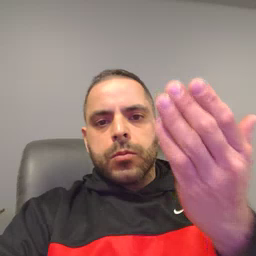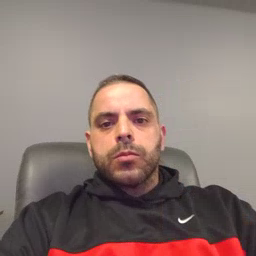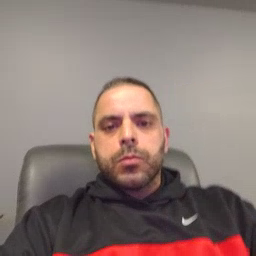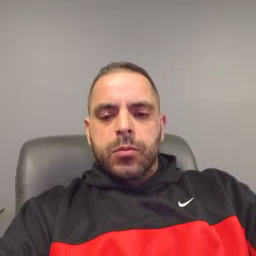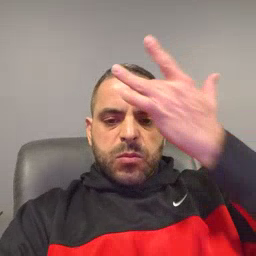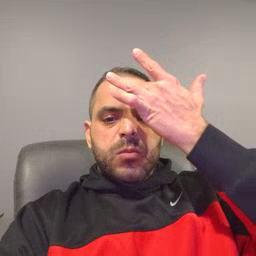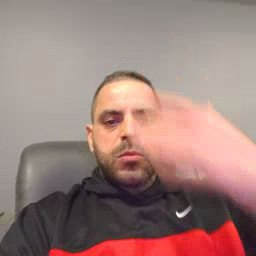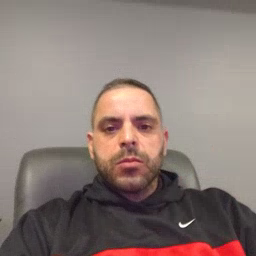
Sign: sick